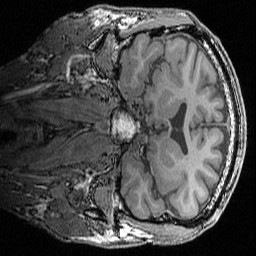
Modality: T1w
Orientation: coronal
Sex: male
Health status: ill
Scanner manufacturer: siemens
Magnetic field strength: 3 T
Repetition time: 1.57 s
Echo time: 0.00342 s